Question: I am trying to plot a smooth curve using the x,y cordinates above. Howsoever the graph which i get is out of the range of my data. The snippet of my code is here.
'''
import numpy as np
import matplotlib.pyplot as plt
from scipy.interpolate import spline
ylist = [0.36758563074352546, 0.27634194831013914, 0.22261484098939929, 0.10891089108910891, 0.31578947368421051, 0.086956521739130432, 0.27272727272727271, 0.18181818181818182, 0.0, 0.0, 0.92000000000000004, 0.0, 0.10526315789473684, 0.23333333333333334]
xlist = [0.025000000000000001, 0.075000000000000011, 0.125, 0.17500000000000002, 0.22500000000000001, 0.27500000000000002, 0.32500000000000001, 0.375, 0.42500000000000004, 0.47500000000000003, 0.52500000000000002, 0.57500000000000007, 0.625, 0.97500000000000009]
xlist_smooth = np.linspace(xlist.min(), xlist.max(), 100)
ylist_smooth = spline(xlist, ylist, xlist_smooth)
plt.plot(xlist_smooth,ylist_smooth)
'''
I get the following curve as the output
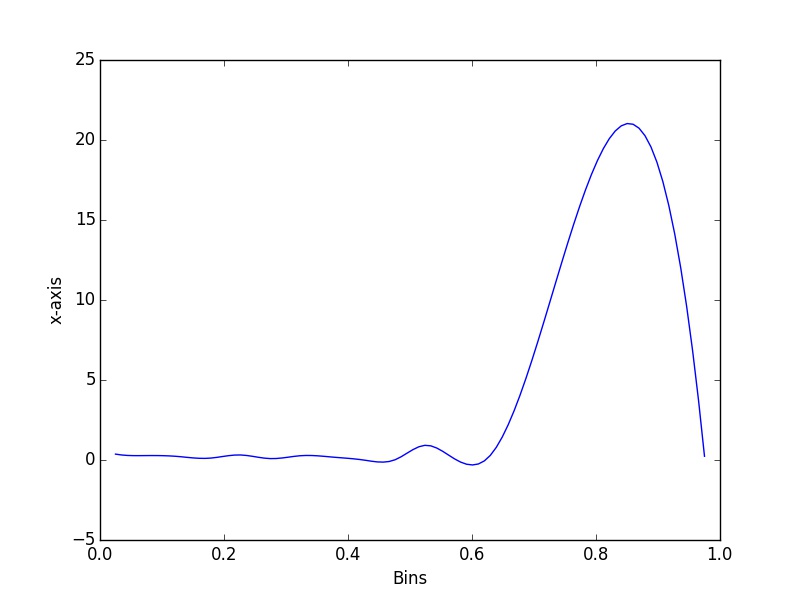
Answer: I think the problem here is that spline interpolation of a higher order is not suitable for smoothing your data.
Below I plotted spline interpolations of order 0 to 3. What you see is that once you demand continuity of the derivative (order 2 and higher) you run into problems with the last two points.
I guess choosing a spline interpolation is not a good choice here. Interpolation assumes that there are no measurement errors and you seem to have a clear outlier in your data.
Depending on what you want to do here, fitting a piecewise continuous spline (order=1) may be fine for you. Otherwise you probably have to look for a different smoothing strategy.
'''
import numpy as np
from scipy.interpolate import spline
import matplotlib.pyplot as plt
ylist = [0.36758563074352546, 0.27634194831013914, 0.22261484098939929,
0.10891089108910891, 0.31578947368421051, 0.086956521739130432,
0.27272727272727271, 0.18181818181818182, 0.0, 0.0,
0.92000000000000004, 0.0, 0.10526315789473684, 0.23333333333333334]
xlist = [0.025000000000000001, 0.075000000000000011, 0.125, 0.17500000000000002,
0.22500000000000001, 0.27500000000000002, 0.32500000000000001, 0.375,
0.42500000000000004, 0.47500000000000003, 0.52500000000000002,
0.57500000000000007, 0.625, 0.97500000000000009]
xlist_smooth = np.linspace(min(xlist), max(xlist), 100)
fig, axes = plt.subplots(4,1, sharex=True)
for order, ax in enumerate(axes):
ylist_smooth = spline(xlist, ylist, xlist_smooth, order=order)
ax.plot(xlist_smooth, ylist_smooth, label="spline order %s" % order)
ax.scatter(xlist, ylist, label="knots")
ax.set_ylim(min(xlist)-1,max(xlist)+1)
ax.legend()
'''